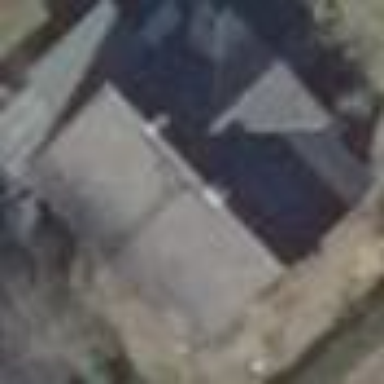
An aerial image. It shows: Detached building with gabled roof.